Question: I'm trying to show the value from '#{product.name}' in a textfield. This is my code, but it doesn't work
'''
label Name
input(type='text', placeholder='Name', name='name' value='#{product.name}')
'''
This is my result:

Can someone tell me how to do this?
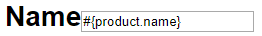
Answer: Assuming that you are using a newer version of pug, string interpolation in attributes <URL>.
This means you are in theory supposed to use syntax like this now:
'''
input(type='text', placeholder='Name', name='name' value='${product.name}')
'''
That being said, your example does not require using interpolation at all, and you could simply be passing the variable's value:
'''
input(type='text', placeholder='Name', name='name', value=product.name)
'''